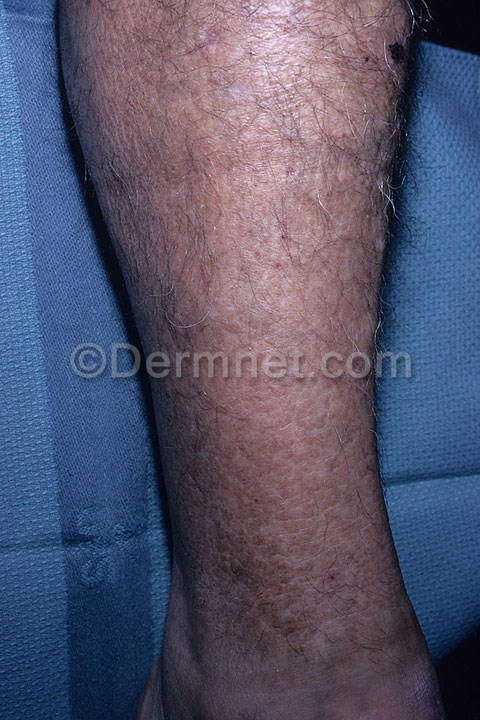
Disease: Systemic Disease